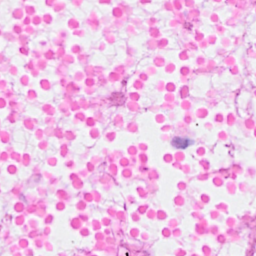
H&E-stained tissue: Breast